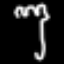
Label: fork